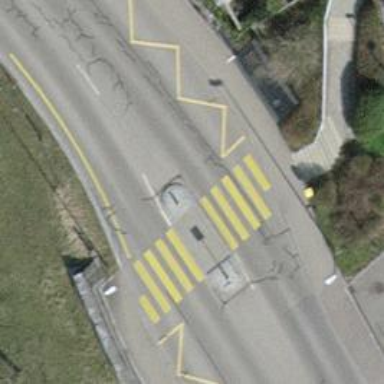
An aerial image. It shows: Marked footway crossing with asphalt surface and pedestrian island.